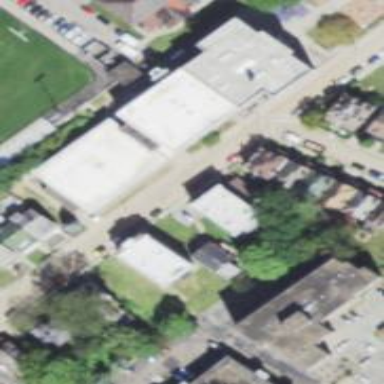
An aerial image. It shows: School building.